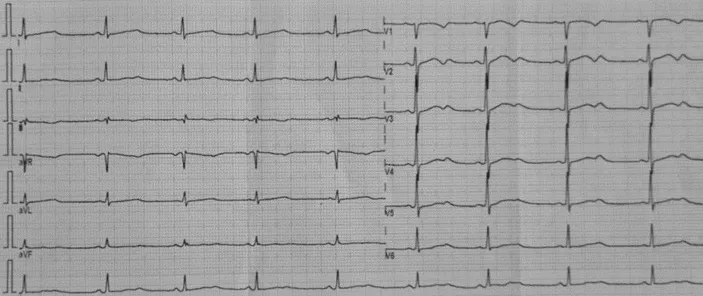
Twelve-lead rest electrocardiogram of the analyzed patient. Corrected QT interval 528 msec (Bazett formula). Flattened and notched T waves are diffusely present.
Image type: electrography (ekg)